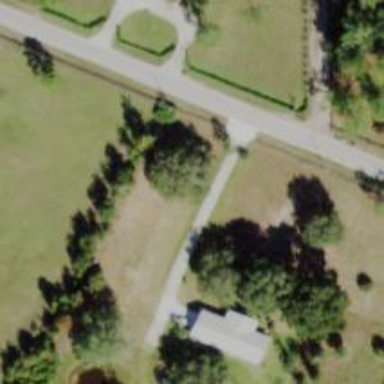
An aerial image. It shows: Driveway.